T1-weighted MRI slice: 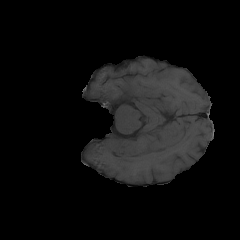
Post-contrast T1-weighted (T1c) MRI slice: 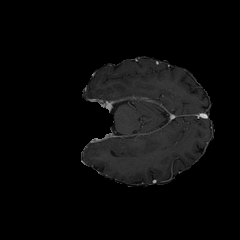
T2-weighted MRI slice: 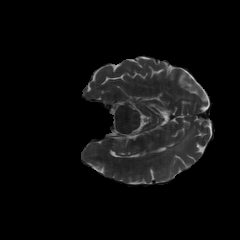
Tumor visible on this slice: no